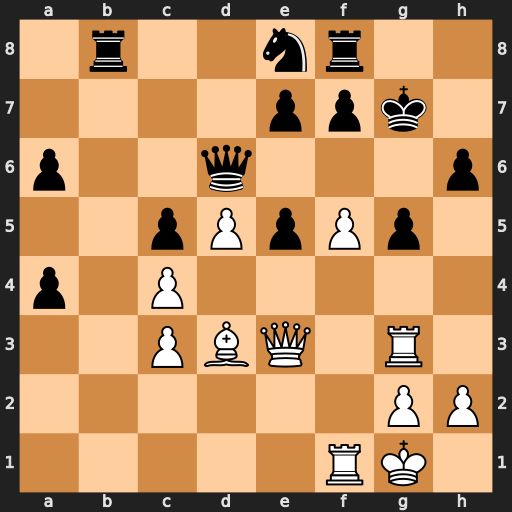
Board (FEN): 1r2nr2/4ppk1/p2q3p/2pPpPp1/p1P5/2PBQ1R1/6PP/5RK1
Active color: w
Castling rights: -
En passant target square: -
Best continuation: Rxg5+ hxg5 Qxg5+ Qg6 fxg6